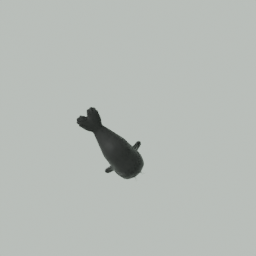
Label: animals